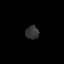
Tissue: lung
Cell type: Epithelial cells
Senescence score: 0.2281
Nuclear area (px): 169
Mean DAPI intensity: 53.899